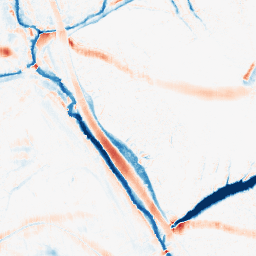
Category: morphological
Decomposition family: morphological_ellipse
Decomposition parameters: operation: average
width: 20
height: 10
Upsampling method: lanczos
Upsampling parameters: scale: 4
Upsampling scale: 4